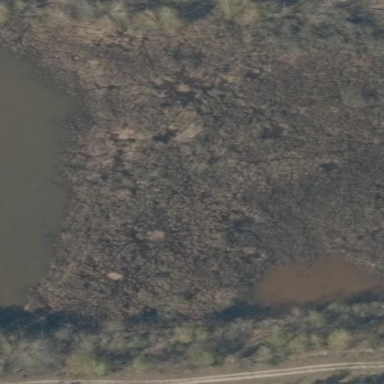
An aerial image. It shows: Bog wetland.